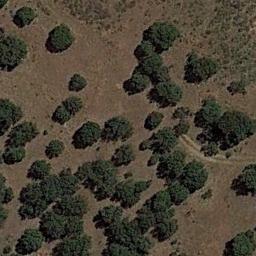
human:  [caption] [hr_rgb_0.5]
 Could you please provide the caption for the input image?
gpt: Some green chaparrals grow on the wasteland .

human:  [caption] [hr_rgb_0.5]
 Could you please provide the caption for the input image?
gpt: Chaparral is densely distributed on the sand .

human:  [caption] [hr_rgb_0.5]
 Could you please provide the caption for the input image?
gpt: The vegetation in the chaparral is not evenly distributed .

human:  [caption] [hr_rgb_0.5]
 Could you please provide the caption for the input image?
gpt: There are dozens of trees in this desert .

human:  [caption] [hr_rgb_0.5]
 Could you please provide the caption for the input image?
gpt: The chaparral is consist of some green bushes on the desert .